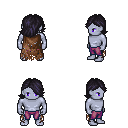
a pixel art fantasy rpg character, male body template, dark elf, purple skin, brown tattered cape, magenta pants, raven swoop hairstyle, four views (front, back, left, right), 2x2 character sprite sheet, small pixel art, hard edges, no anti-aliasing